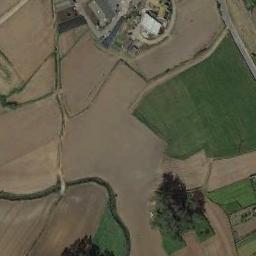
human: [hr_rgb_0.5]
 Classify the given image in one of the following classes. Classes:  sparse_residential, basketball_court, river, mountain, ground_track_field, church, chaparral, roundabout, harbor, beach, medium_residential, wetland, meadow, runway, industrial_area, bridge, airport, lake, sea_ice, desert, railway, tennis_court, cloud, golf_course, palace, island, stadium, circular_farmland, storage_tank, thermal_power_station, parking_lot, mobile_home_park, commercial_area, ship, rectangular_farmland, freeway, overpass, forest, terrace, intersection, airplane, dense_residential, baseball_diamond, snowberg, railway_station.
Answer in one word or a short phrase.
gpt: terrace